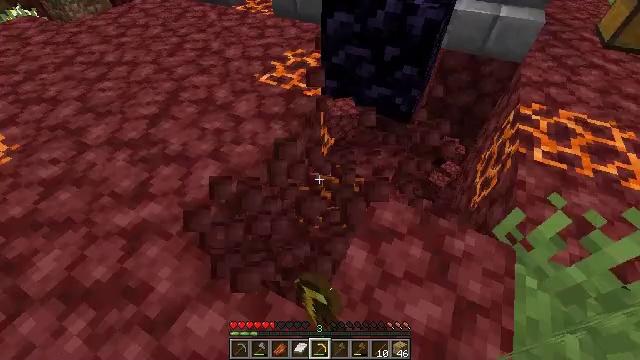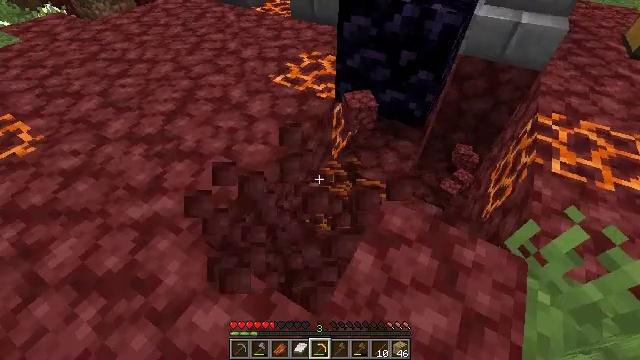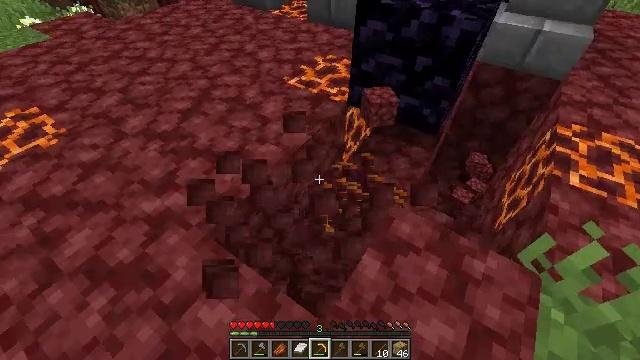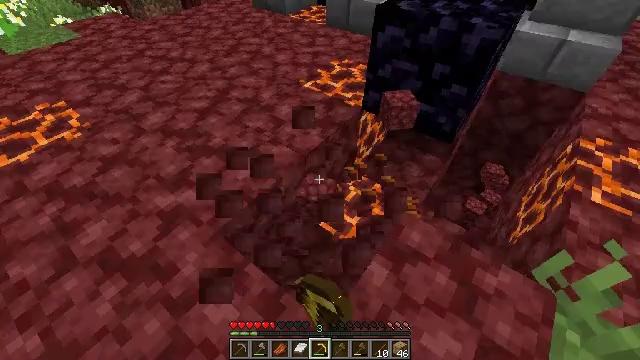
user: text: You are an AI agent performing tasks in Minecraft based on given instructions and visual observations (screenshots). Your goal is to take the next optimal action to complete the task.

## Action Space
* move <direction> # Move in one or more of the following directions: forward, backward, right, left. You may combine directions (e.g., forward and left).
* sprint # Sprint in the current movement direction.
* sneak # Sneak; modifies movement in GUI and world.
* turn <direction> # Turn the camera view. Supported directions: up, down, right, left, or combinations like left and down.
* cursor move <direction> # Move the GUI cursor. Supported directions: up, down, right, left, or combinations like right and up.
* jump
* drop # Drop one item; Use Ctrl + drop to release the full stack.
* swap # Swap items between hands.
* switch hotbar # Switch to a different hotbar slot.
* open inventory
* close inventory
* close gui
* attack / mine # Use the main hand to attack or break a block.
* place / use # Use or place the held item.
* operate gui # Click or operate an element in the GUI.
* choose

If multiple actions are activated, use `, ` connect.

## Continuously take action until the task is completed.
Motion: motion action
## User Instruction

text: Mine the magma block in the nether.
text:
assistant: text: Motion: turn left, attack / mine
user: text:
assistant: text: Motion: turn left, attack / mine
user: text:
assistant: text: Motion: turn left, attack / mine
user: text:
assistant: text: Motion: attack / mine